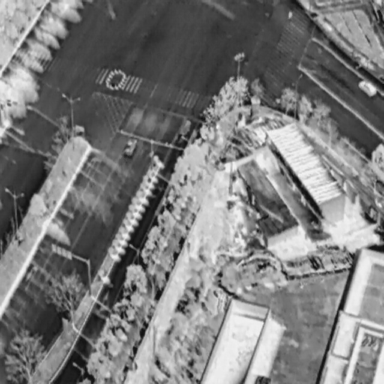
There are three objects shown in the infrared image, including two Cars, and a Person.